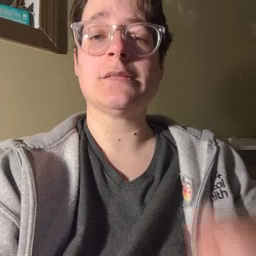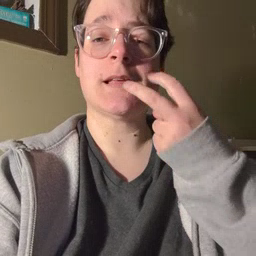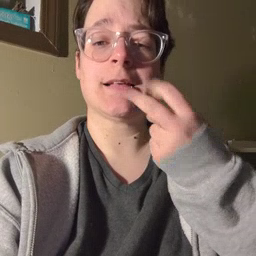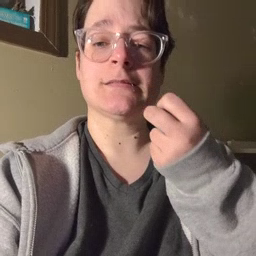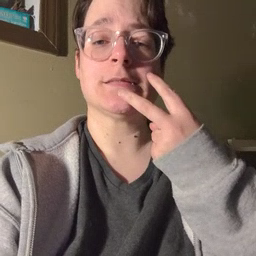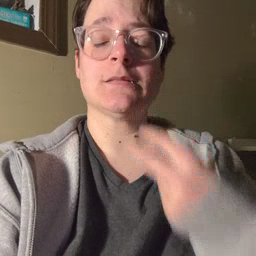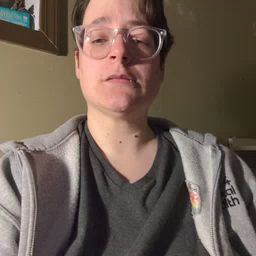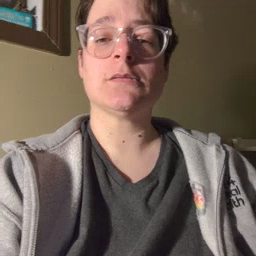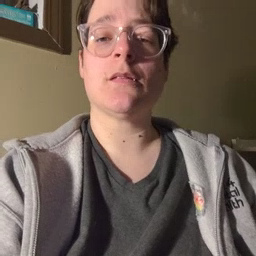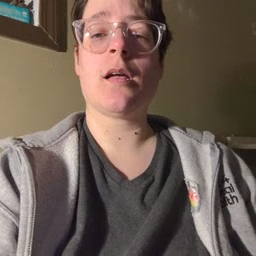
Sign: snack